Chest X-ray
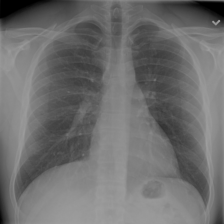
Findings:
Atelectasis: negative
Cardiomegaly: negative
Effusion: negative
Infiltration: negative
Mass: negative
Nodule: negative
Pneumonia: negative
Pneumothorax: negative
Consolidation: negative
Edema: negative
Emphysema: negative
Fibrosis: negative
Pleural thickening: negative
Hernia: negative